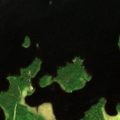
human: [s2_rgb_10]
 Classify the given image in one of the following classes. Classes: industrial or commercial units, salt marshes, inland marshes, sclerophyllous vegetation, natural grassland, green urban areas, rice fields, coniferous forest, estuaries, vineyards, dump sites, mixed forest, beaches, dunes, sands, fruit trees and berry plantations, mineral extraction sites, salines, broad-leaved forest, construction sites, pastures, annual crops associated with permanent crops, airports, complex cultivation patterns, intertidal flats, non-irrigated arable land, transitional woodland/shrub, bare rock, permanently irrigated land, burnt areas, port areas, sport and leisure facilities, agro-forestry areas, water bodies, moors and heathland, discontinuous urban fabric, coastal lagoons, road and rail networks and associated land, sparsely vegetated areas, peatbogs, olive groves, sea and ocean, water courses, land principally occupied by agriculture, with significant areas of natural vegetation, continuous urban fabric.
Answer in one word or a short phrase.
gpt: coniferous forest, mixed forest, water bodies